Aerial crown-view tile of a tropical tree (Barro Colorado Island, Panama), acquired 20250217:
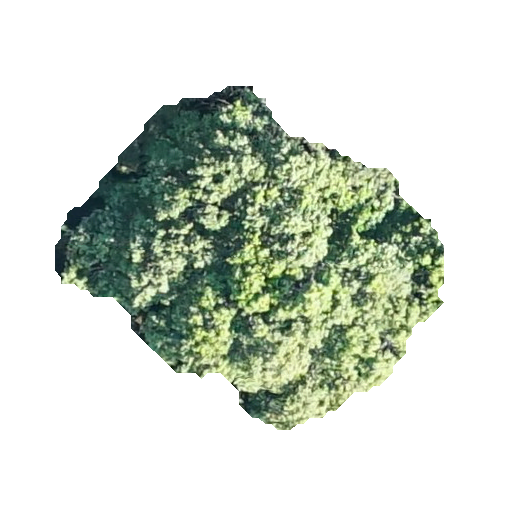
Species: Aspidosperma desmanthum
GBIF accepted scientific name: Aspidosperma desmanthum
Crown area: 121.265 m²